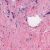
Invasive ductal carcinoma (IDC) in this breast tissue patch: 1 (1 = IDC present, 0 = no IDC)